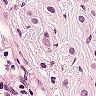
Metastatic tissue present: yes